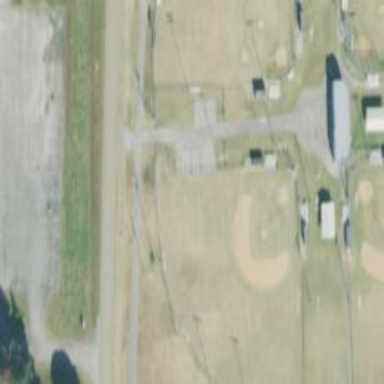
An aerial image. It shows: Baseball pitch for leisure land activities.